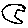
Label: moon